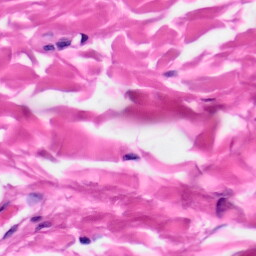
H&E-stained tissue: Skin